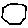
Label: hexagon